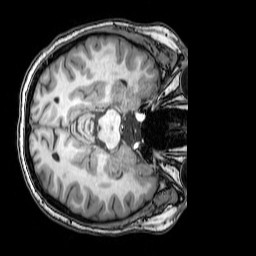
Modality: T1w
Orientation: axial
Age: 19
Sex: female